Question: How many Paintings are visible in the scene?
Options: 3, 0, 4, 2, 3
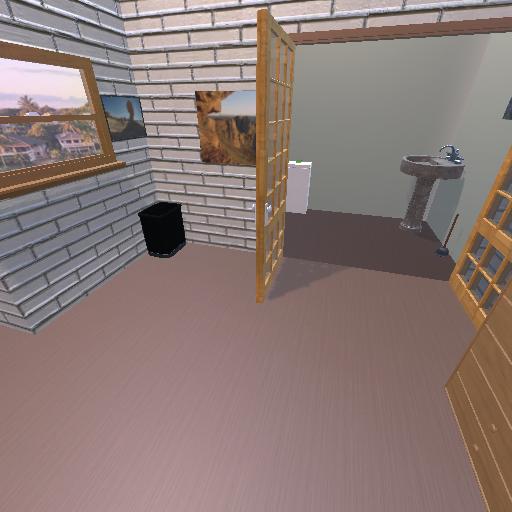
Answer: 3